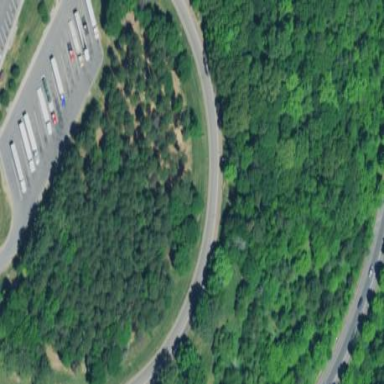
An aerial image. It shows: Mixed woodland area with semi-evergreen trees.